Question: I have a Plone 4.3 site that was a migration from a Plone 2.5 site. It had been working fine, but for some reason the default editor that shows up when editing any page or content item is the straight HTML view.
I've tested it in Firefox, Chrome, and Safari -- all shows up the same. The drop down menu above the editing box shows these options:

I've also tried switching the "Default editor" both in the and also through the but no dice. The options there are None, Kupu, and TinyMCE.
There are two other Plone sites on this same instance (not migrations though, they started as Plone 4.3 sites) and their editors show up like normal.
Any thoughts? I'm at a loss, except to maybe try uninstalling and reinstalling TinyMCE through buildout, but I'm wary of whether or not that might break something else, especially if it breaks the other two sites.
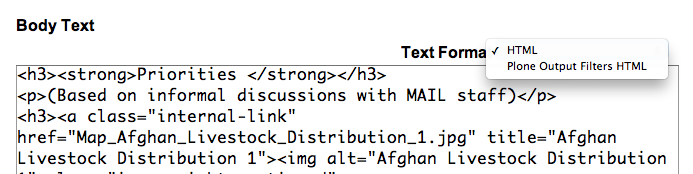
Answer: Plone also stores the chosen editor in the user preferences.
Check 'http://yoursite/@@personal-preferences'
There's a small script which migrates all users to tinymce -> <URL>